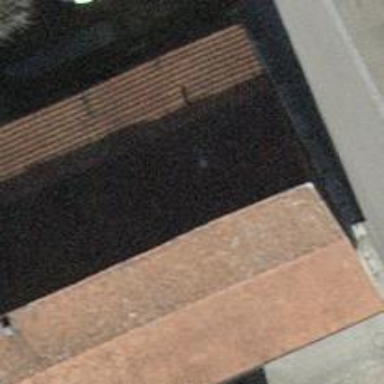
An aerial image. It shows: Brown building part.